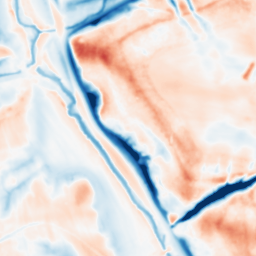
Category: multiscale
Decomposition family: dog_multiscale
Decomposition parameters: sigma_ratio: 1.6
n_scales: 5
base_sigma: 1
Upsampling method: sinc_hamming
Upsampling parameters: scale: 2
kernel_size: 16
Upsampling scale: 2